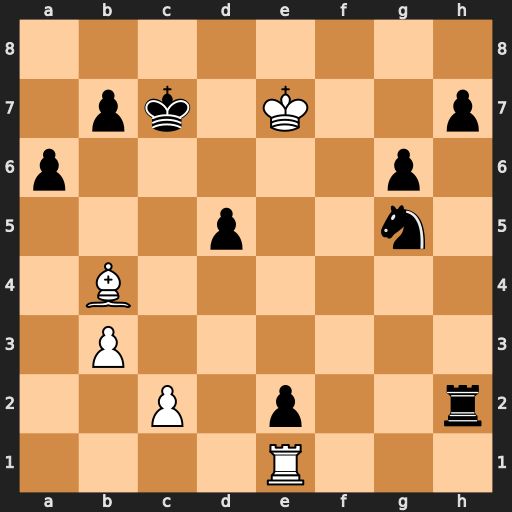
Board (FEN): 8/1pk1K2p/p5p1/3p2n1/1B6/1P6/2P1p2r/4R3
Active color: w
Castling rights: -
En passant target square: -
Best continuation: Bd6+ Kc6 Bxh2 Nf3 Rxe2